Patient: sex M, age 71
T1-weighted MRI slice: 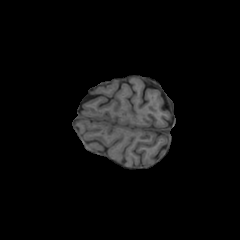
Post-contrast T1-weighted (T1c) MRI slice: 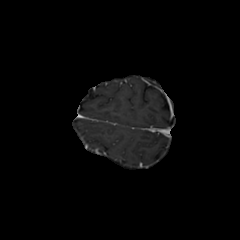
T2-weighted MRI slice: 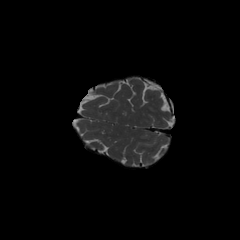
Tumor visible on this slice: no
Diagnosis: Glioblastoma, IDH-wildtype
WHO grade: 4